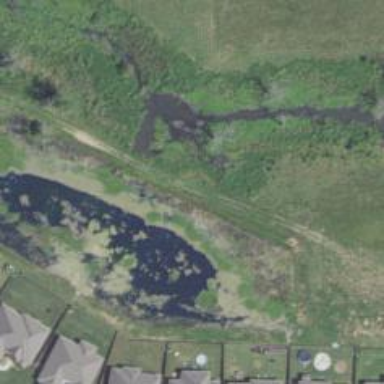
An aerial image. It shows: Retention basin used for land drainage.